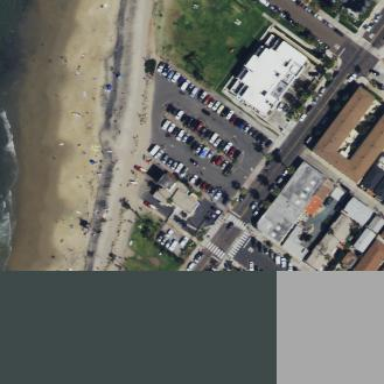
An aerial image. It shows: Lifeguard station.